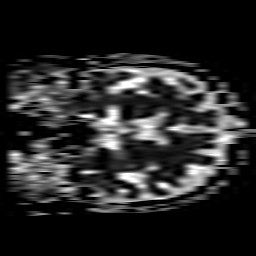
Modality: ADC
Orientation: coronal
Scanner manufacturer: ge
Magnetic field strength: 1.5 T
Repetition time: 8 s
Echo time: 0.0977 s